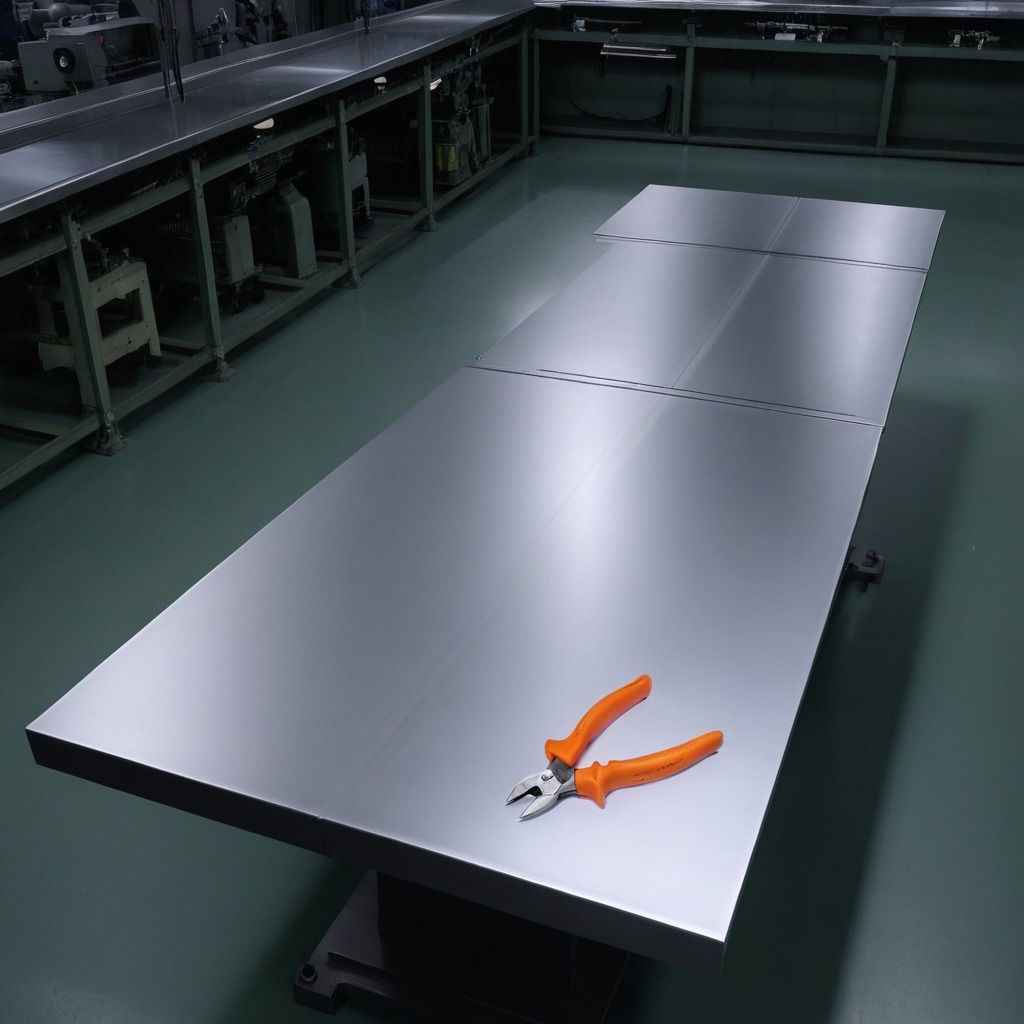
A plier is lying on the tabletop in the basement in the evening.